Field crop: maize
Growth stage: 2
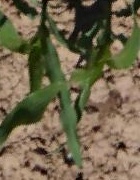
Species: maize